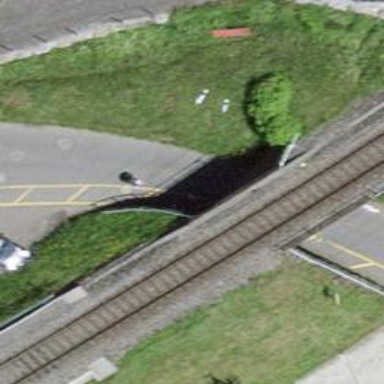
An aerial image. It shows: Single-track electrified railway with contact line.